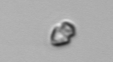
Label: Heterocapsa_rotundata